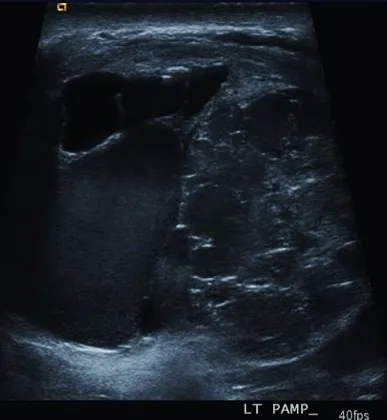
Scrotal ultrasound shows mixed solid and multilocular cystic mass, containing cysts of varying echogenicties.
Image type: radiology (ultrasound)